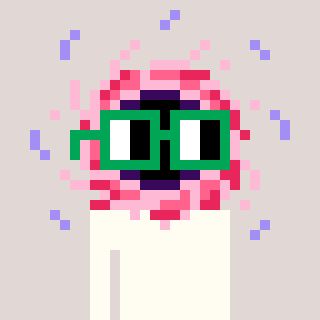
a pixel art character with square green glasses, a blackhole-shaped head and a hotbrown-colored body on a warm background